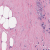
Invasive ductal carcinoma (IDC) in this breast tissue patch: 1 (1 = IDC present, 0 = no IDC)